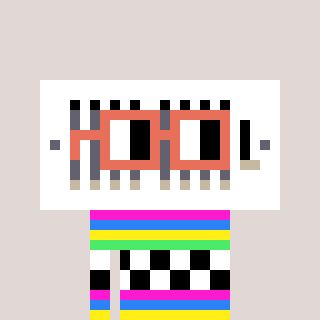
a pixel art character with square orange glasses, a vent-shaped head and a cold-colored body on a warm background